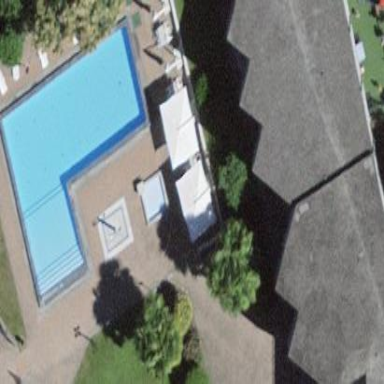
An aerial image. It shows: Swimming pool located in leisure land.